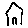
Label: house